Brain MRI, modality: ceT1
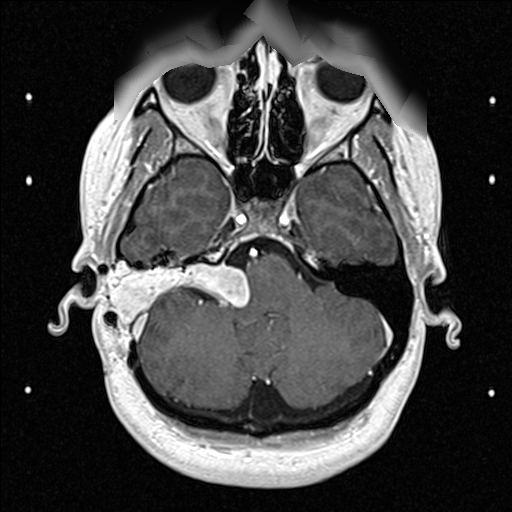